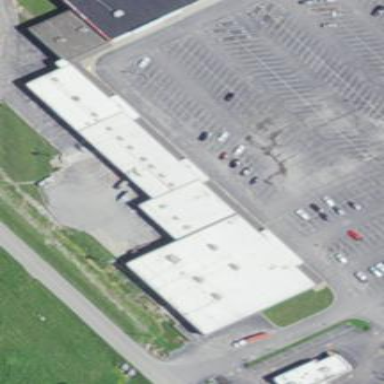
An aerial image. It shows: Retail building.